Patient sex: F
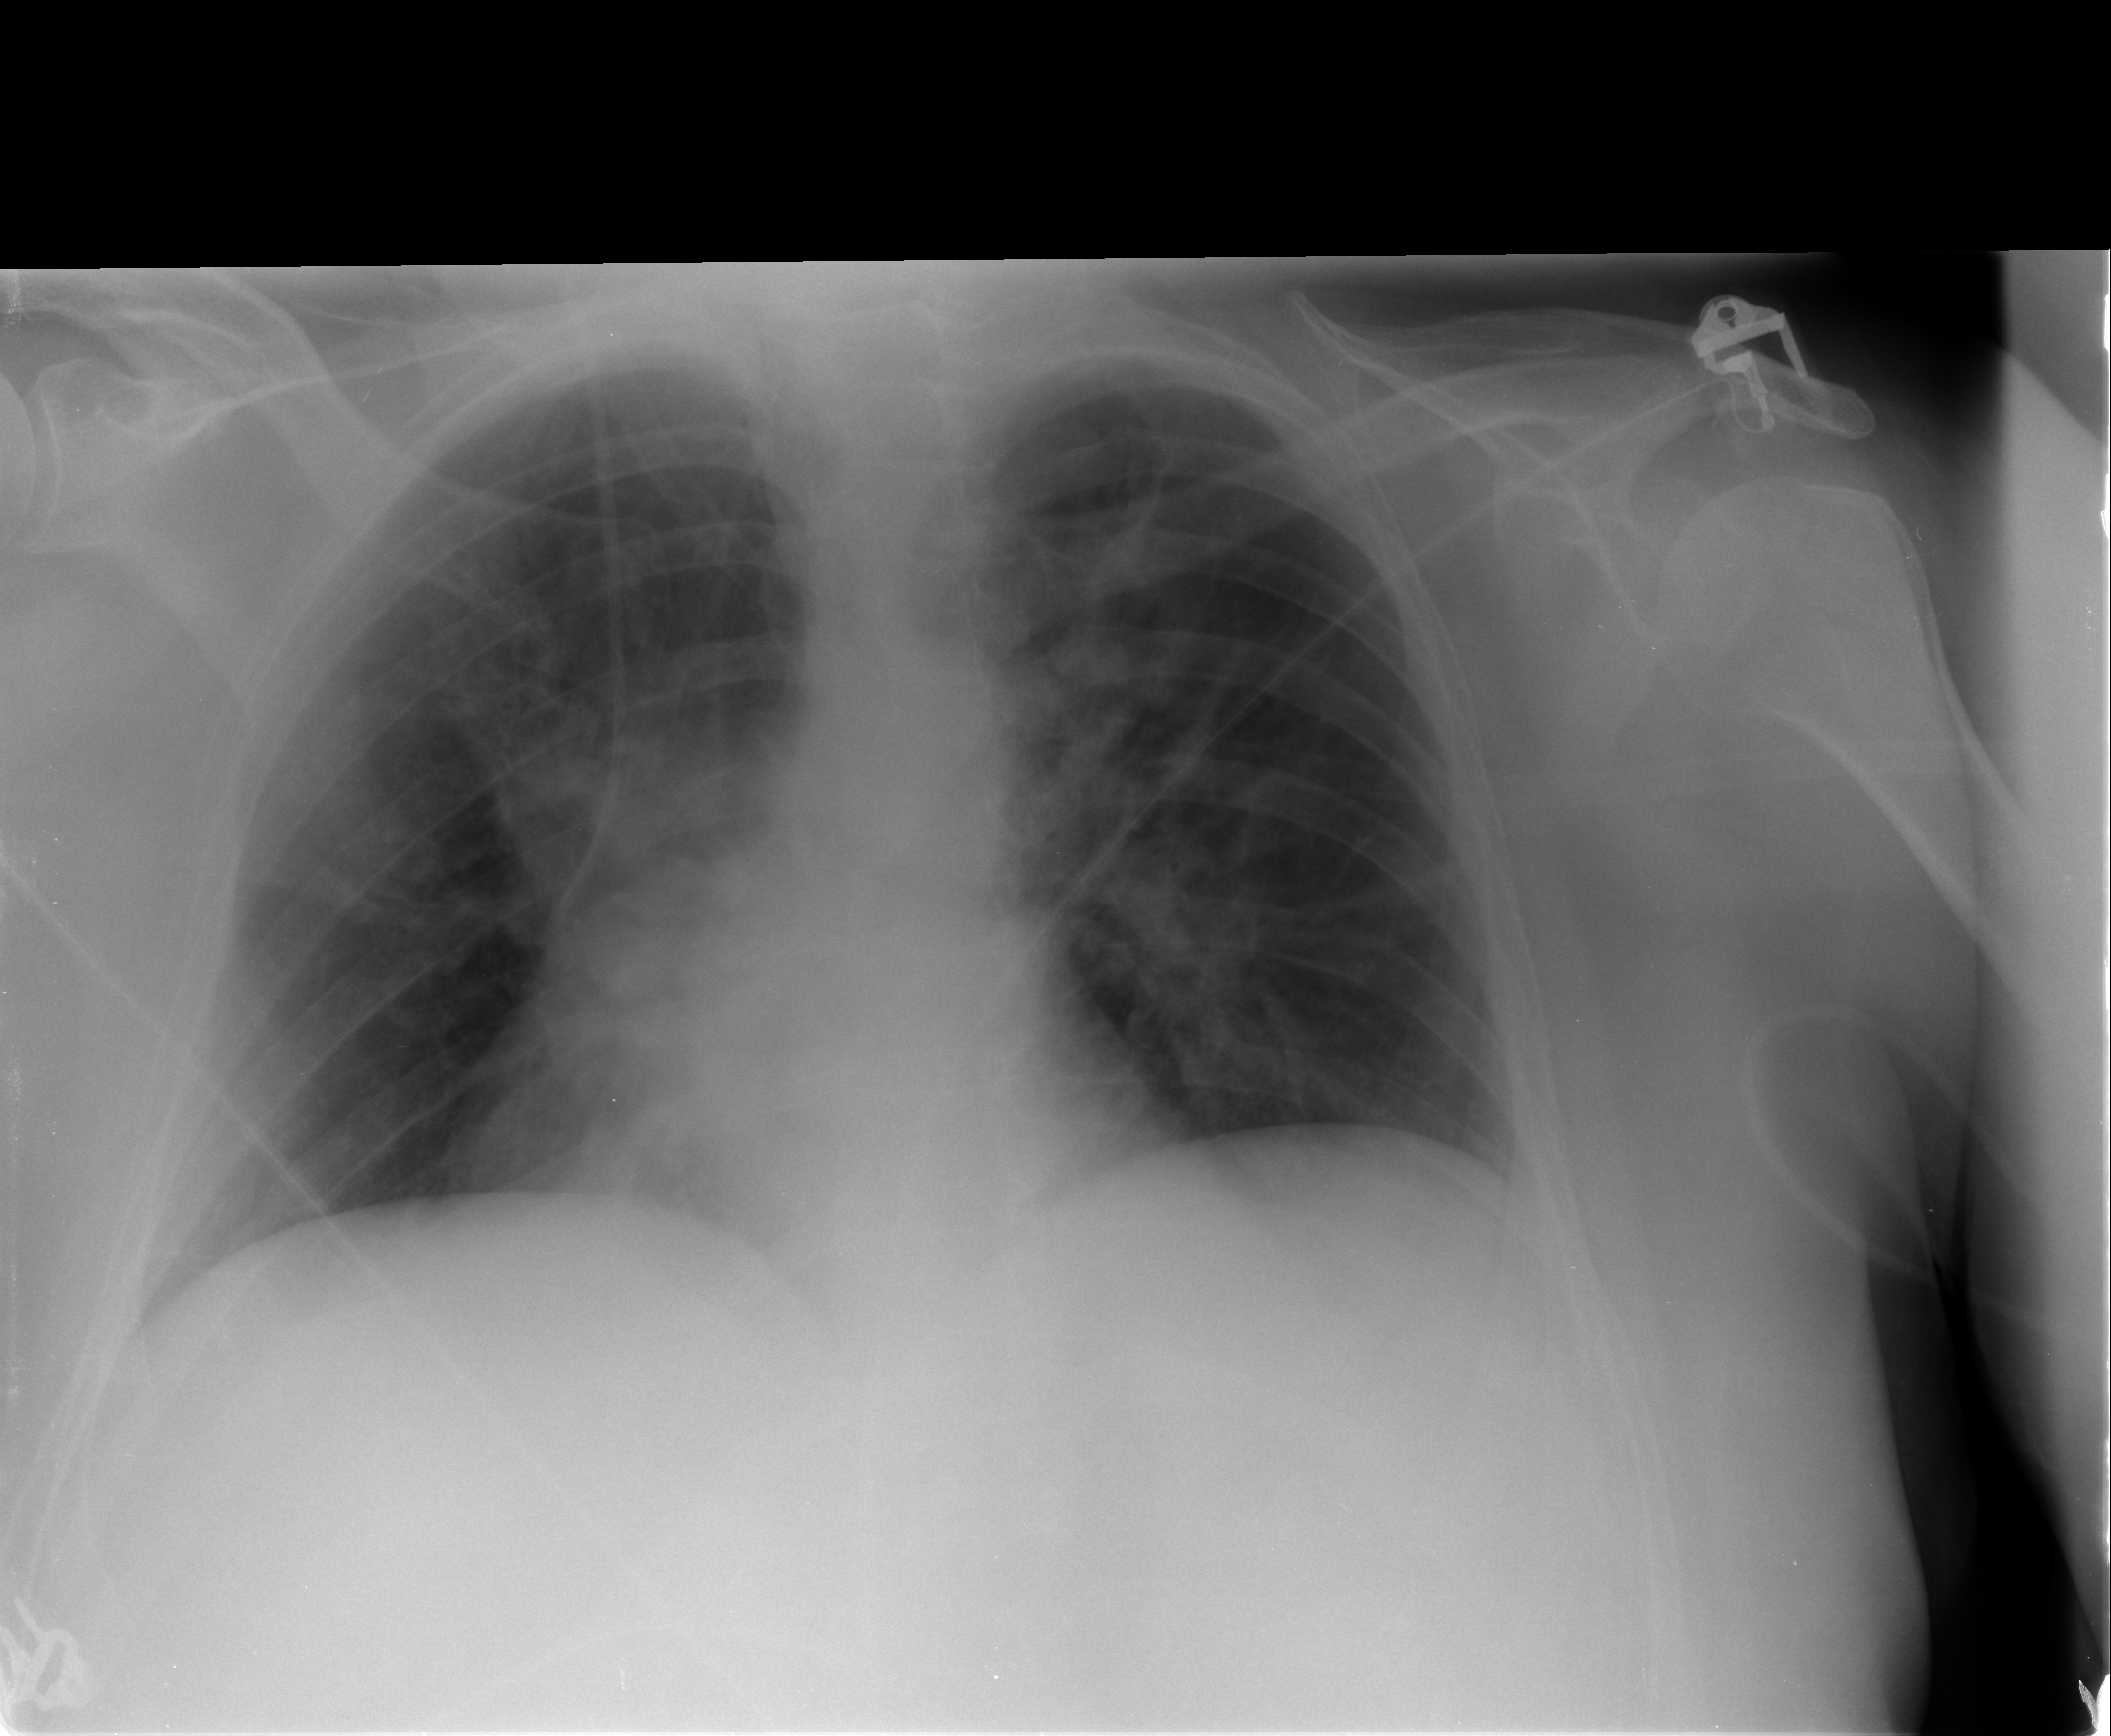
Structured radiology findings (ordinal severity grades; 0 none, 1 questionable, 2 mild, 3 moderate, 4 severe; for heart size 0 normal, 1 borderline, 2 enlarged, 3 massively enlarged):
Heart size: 0
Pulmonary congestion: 3
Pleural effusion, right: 0
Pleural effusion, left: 0
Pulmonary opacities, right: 0
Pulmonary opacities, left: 0
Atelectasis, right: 2
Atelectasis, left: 2